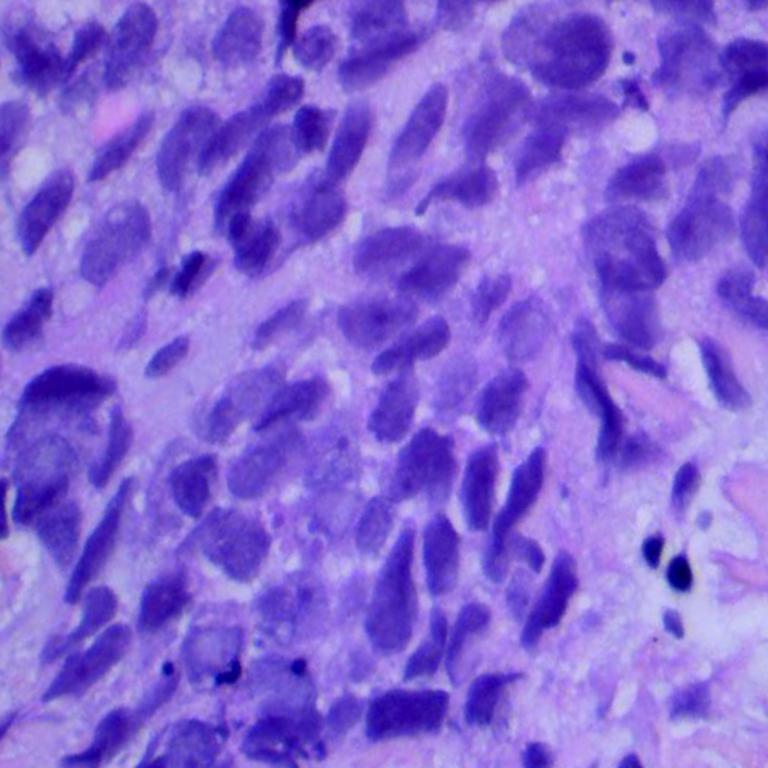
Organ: lung
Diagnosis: squamous carcinomas